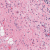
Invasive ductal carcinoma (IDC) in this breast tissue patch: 1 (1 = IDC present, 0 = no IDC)